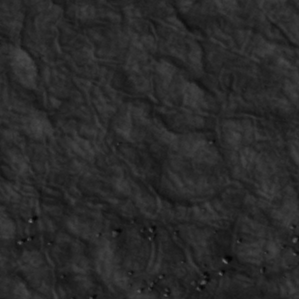
Label: non_frost